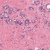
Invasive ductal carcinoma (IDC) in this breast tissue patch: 0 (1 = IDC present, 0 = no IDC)